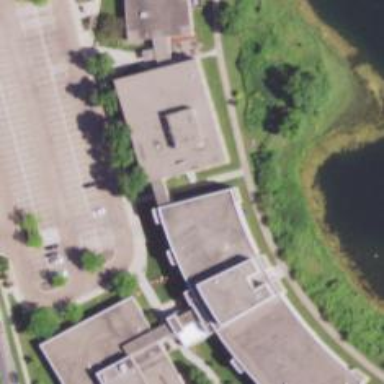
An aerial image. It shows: Public building.